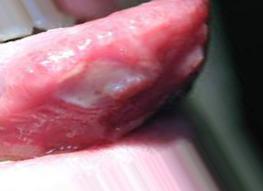
Condition: Mouth Ulcer